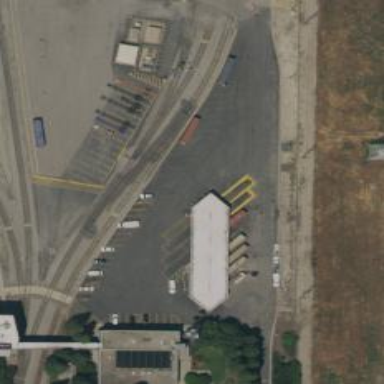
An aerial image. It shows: Railway yard used for servicing trains.